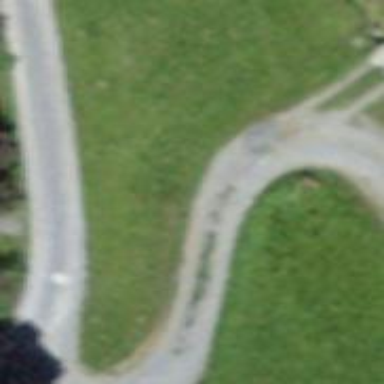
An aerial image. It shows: Unpaved service road.